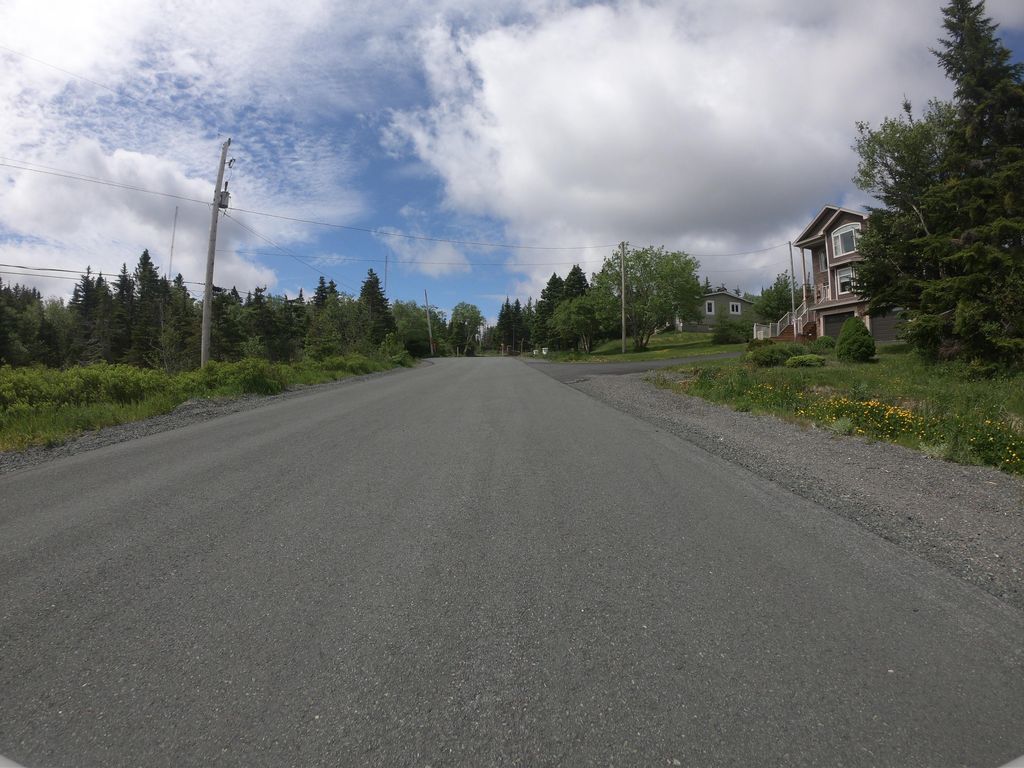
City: st_johns